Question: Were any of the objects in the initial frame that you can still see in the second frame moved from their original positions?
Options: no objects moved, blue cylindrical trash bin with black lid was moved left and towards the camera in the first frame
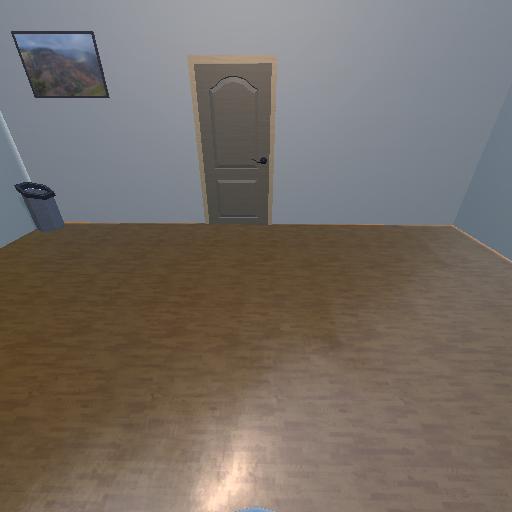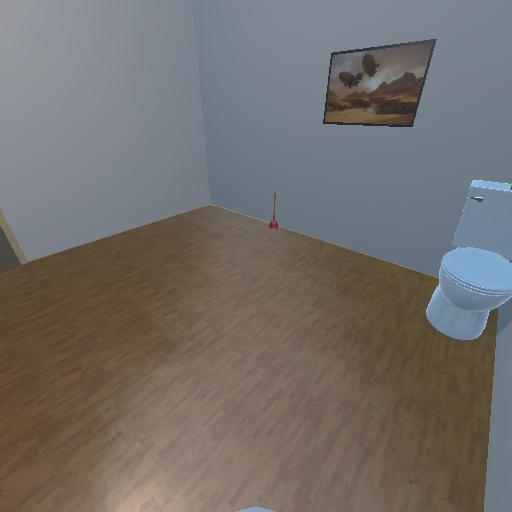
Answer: no objects moved